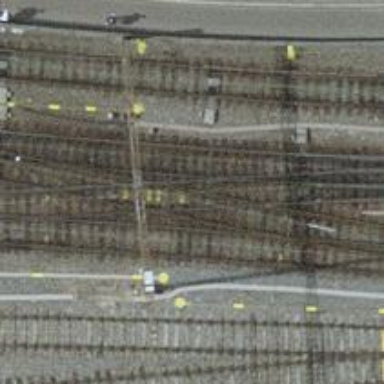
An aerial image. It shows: Railway siding with one electrified track and contact line.